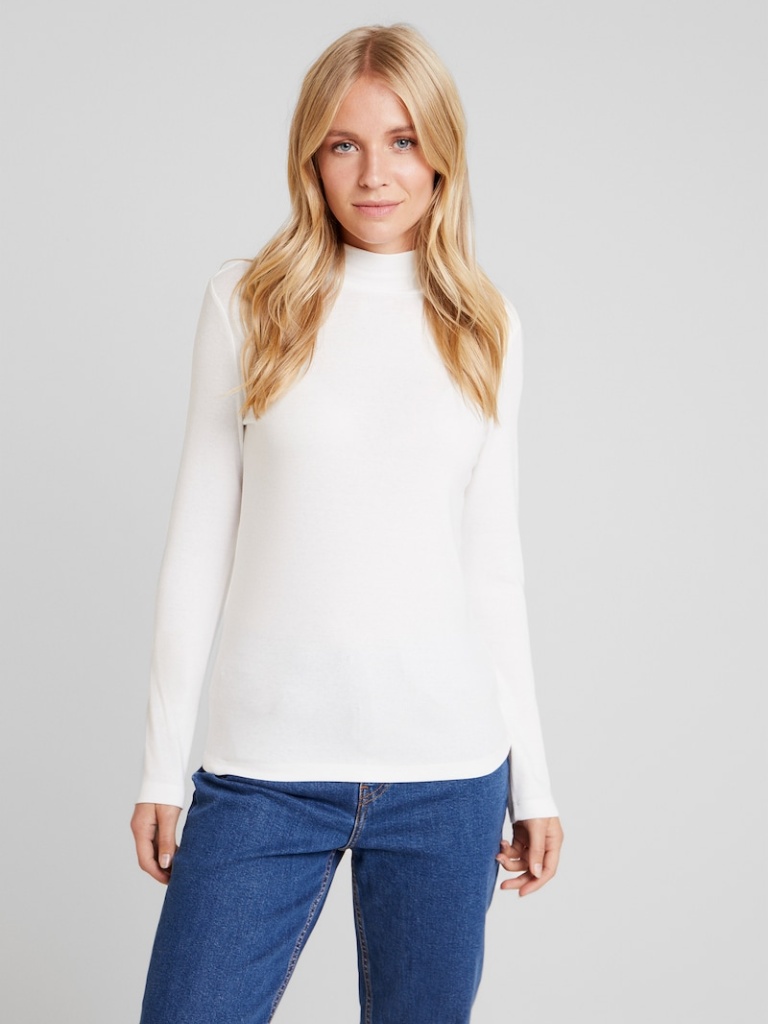
knit fitted a long-sleeved with the sleeves down hip length Untucked turtleneck turtleneck